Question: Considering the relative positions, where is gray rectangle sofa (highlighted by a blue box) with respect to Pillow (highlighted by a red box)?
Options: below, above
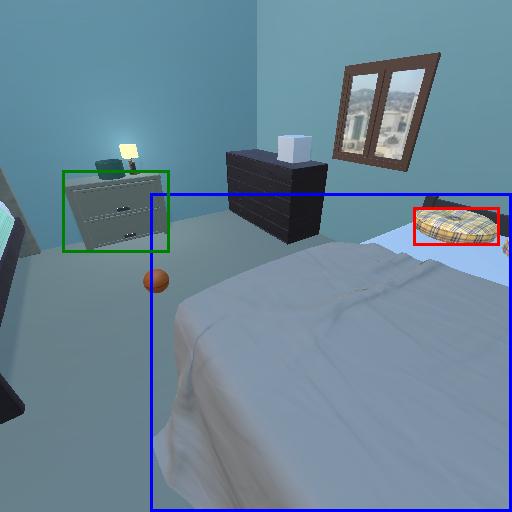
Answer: below